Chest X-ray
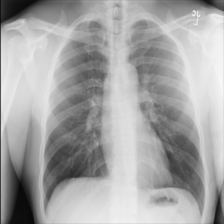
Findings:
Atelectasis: negative
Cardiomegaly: negative
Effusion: negative
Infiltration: negative
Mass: negative
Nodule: negative
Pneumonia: negative
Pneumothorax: negative
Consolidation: negative
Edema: negative
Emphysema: negative
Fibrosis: negative
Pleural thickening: negative
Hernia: negative